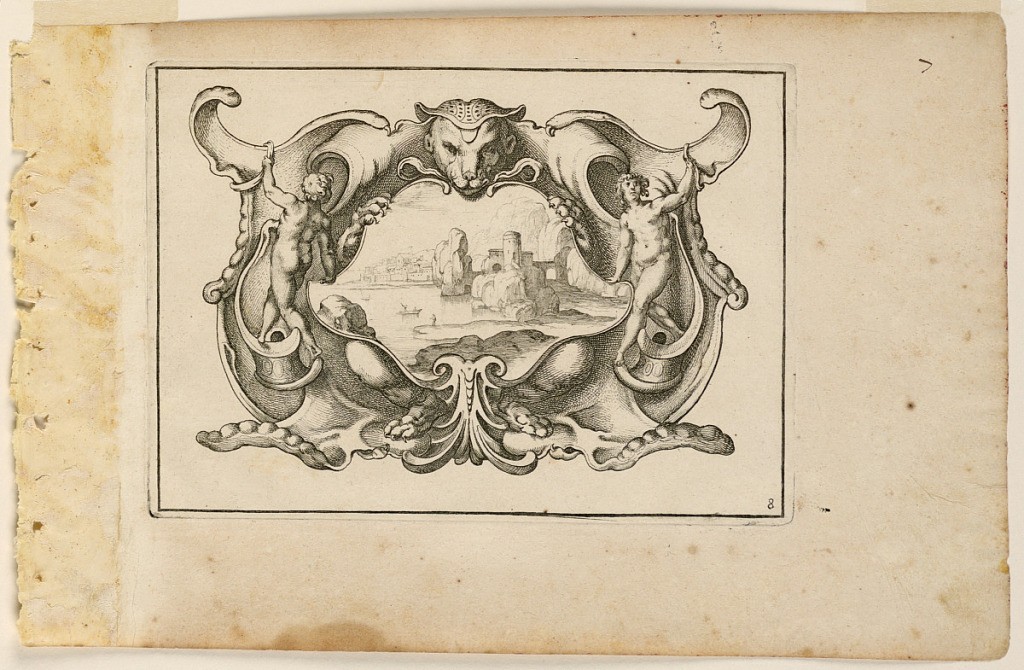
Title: print
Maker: Daniel Rabel, 1578–1637
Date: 1632
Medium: Etching, ink on paper
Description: Cartouche with landscape showing a lake or seashore. Framing line.